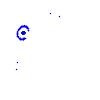
Particle: proton